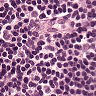
Metastatic tissue present: no